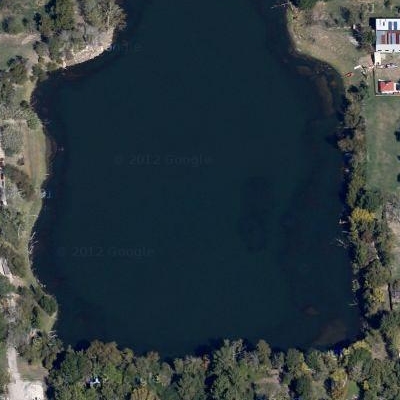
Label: RiverLake